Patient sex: F
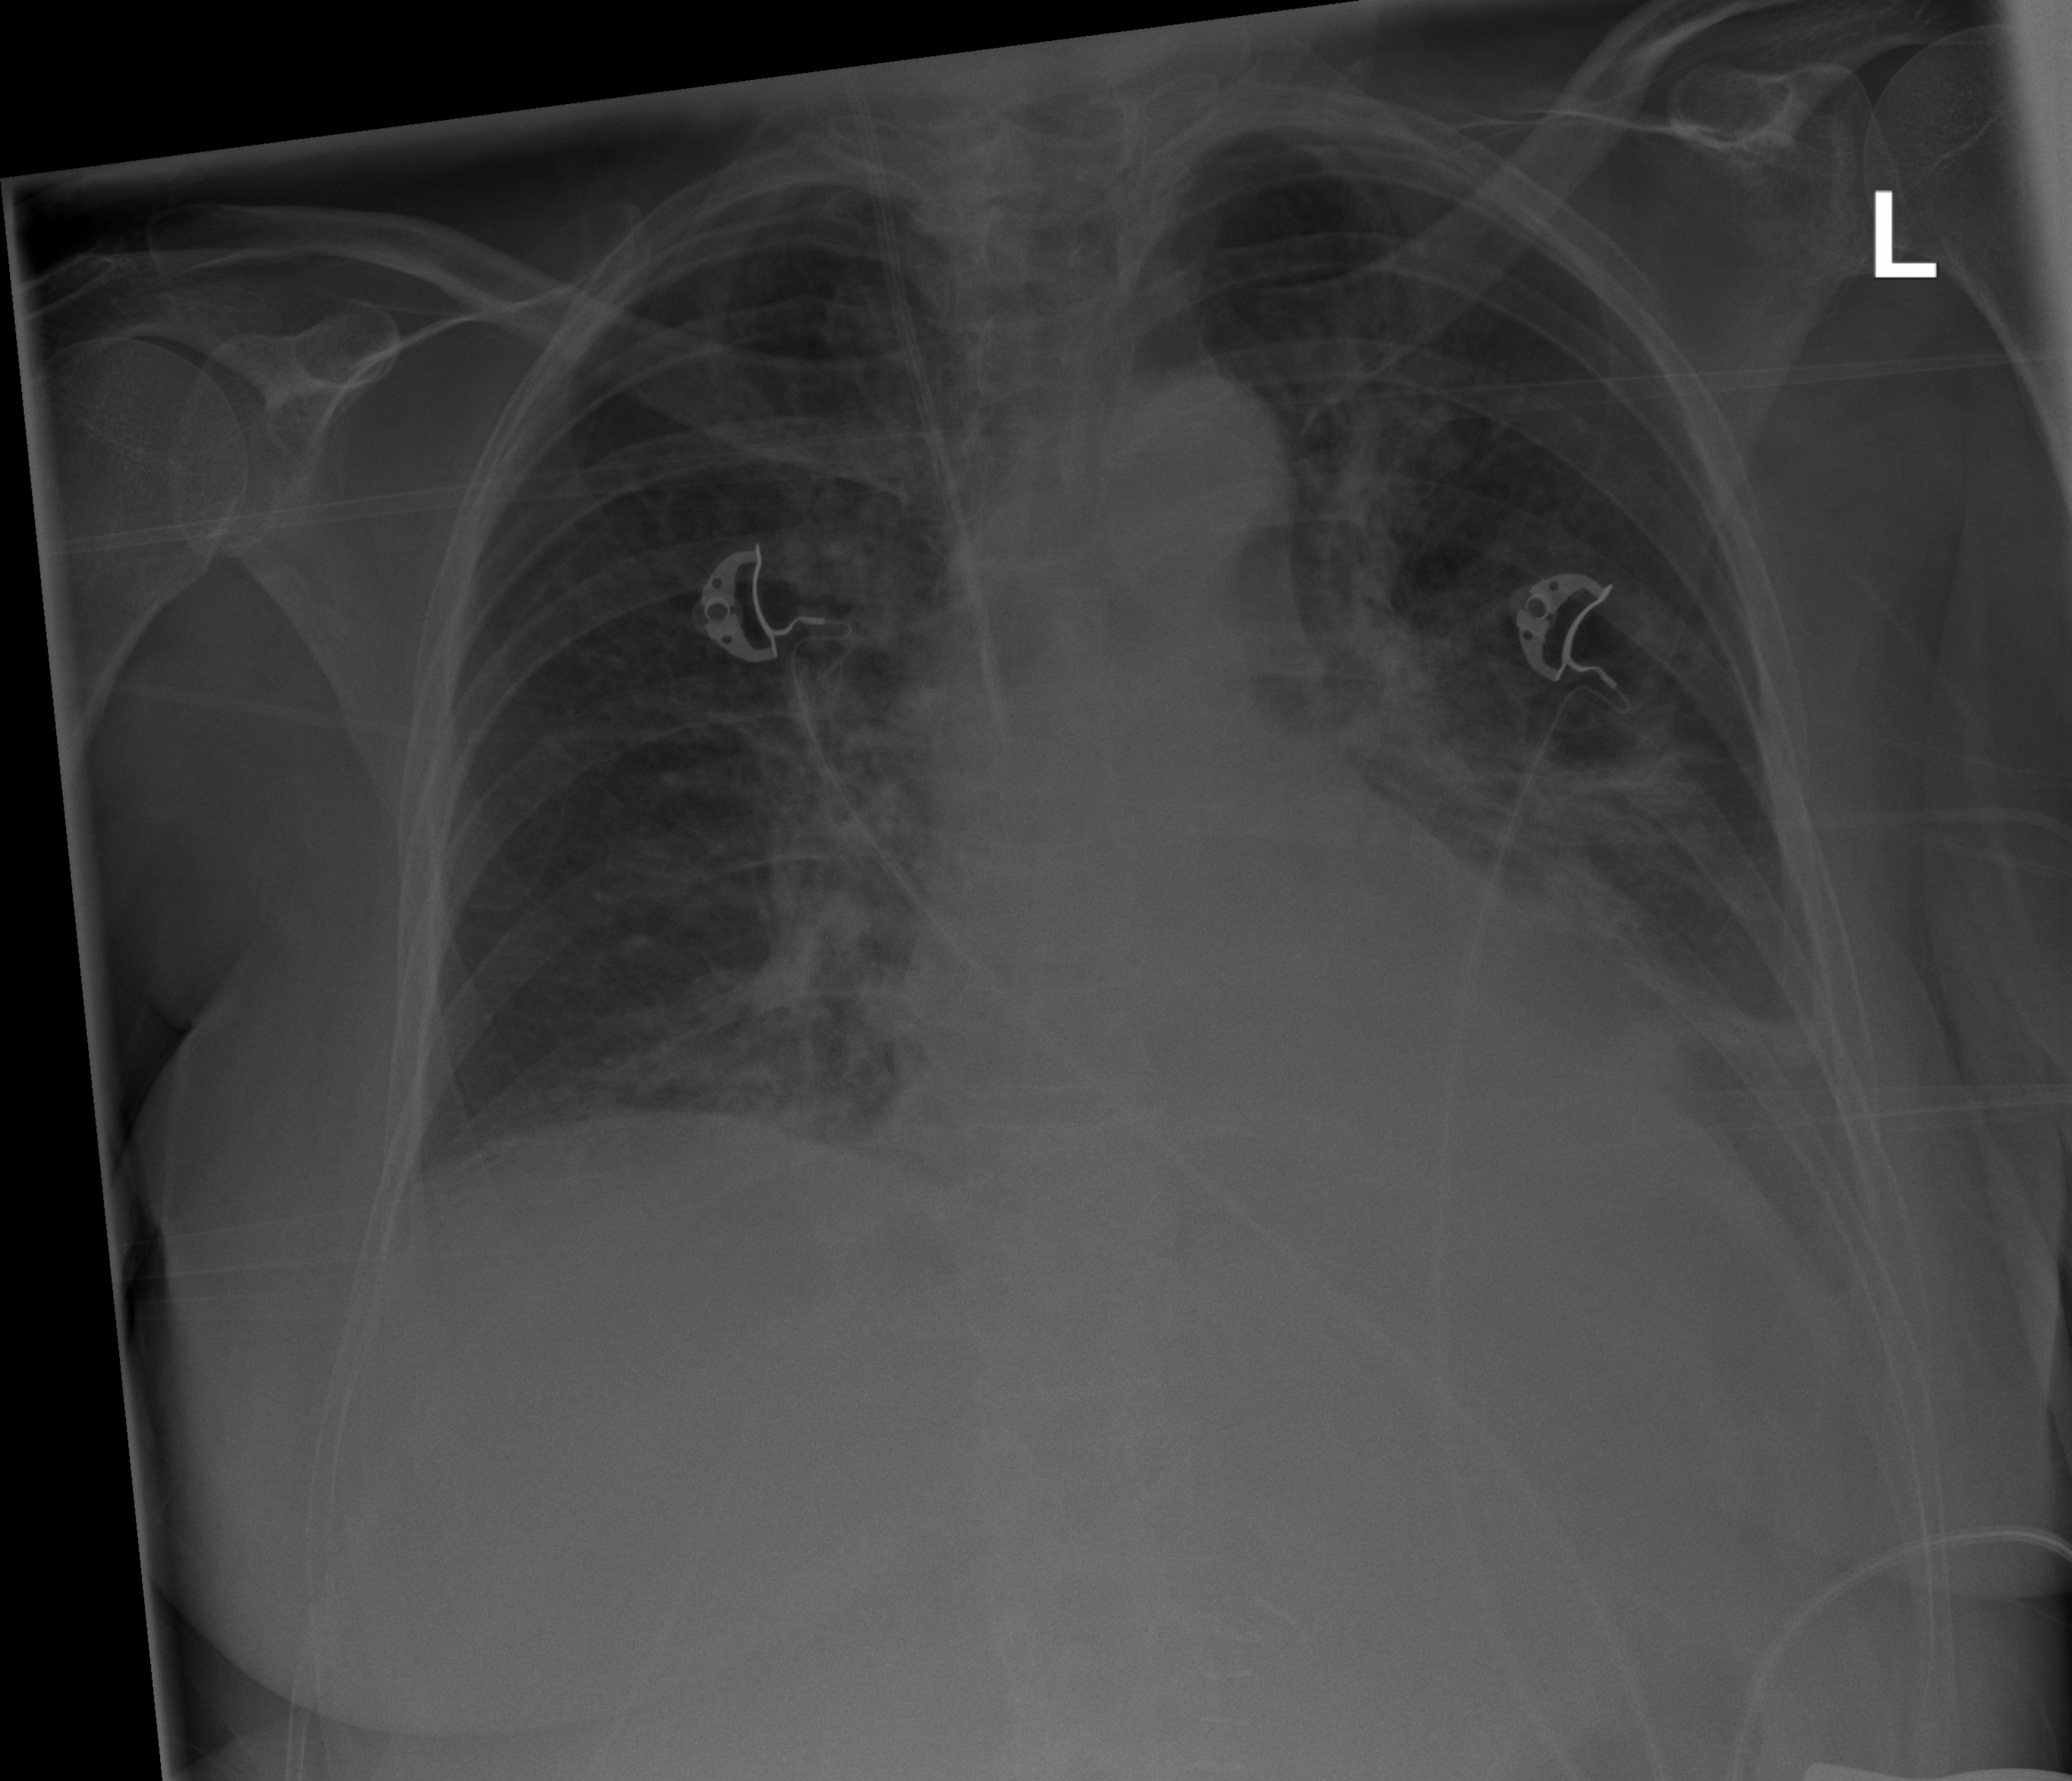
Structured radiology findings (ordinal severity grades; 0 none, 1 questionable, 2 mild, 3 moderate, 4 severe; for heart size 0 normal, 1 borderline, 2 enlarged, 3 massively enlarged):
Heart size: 0
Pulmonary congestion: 0
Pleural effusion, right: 2
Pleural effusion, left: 2
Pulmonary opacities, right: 2
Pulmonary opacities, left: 2
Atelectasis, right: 2
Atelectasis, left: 2